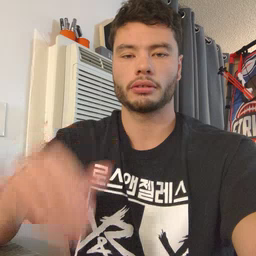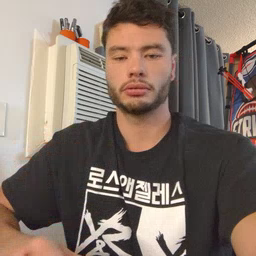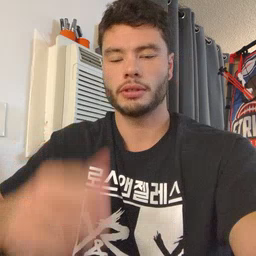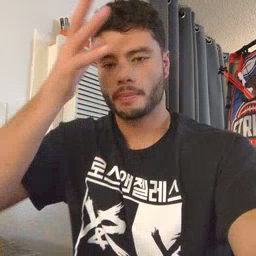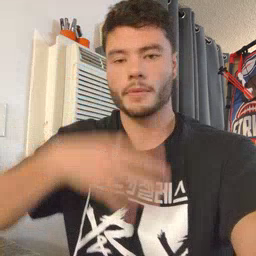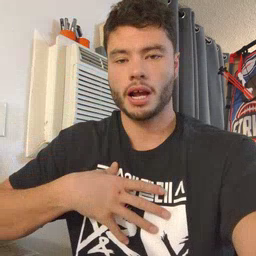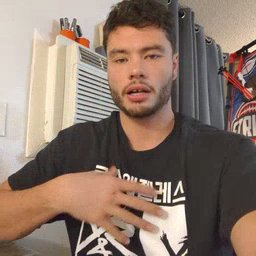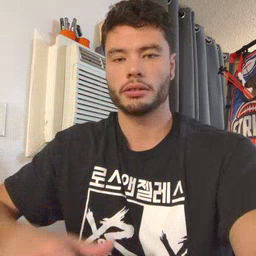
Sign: man